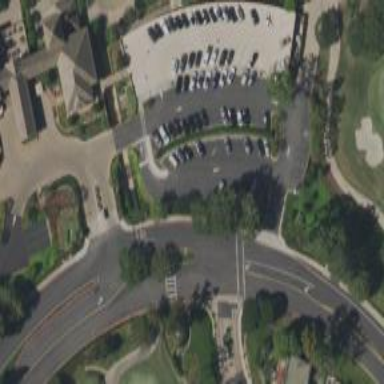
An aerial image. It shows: Path for golf carts.